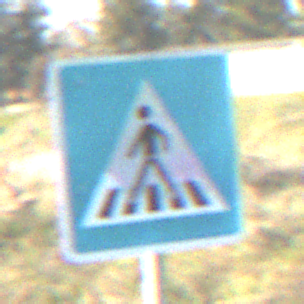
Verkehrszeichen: FussgaengerueberwegRechts
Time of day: MorningAfternoon
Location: Outdoor (Nature)
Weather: Clear
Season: NotSpecified
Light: Natural